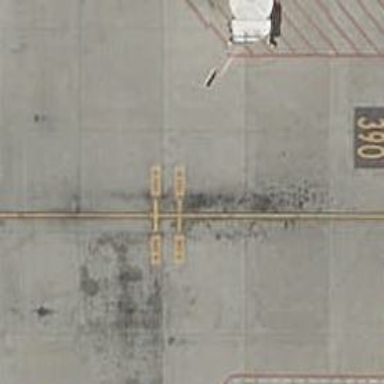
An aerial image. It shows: Airport parking position.